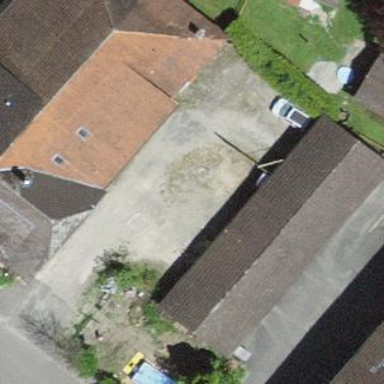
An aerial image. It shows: View of roof of building.